Field crop: maize
Growth stage: 2
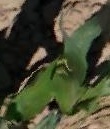
Species: maize